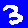
Digit: 3